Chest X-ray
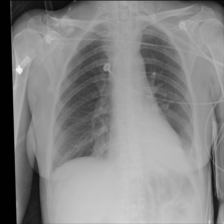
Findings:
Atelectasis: negative
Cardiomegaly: negative
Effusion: positive
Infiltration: negative
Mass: negative
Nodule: negative
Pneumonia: negative
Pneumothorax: negative
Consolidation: positive
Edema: negative
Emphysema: negative
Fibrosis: negative
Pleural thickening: negative
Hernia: negative